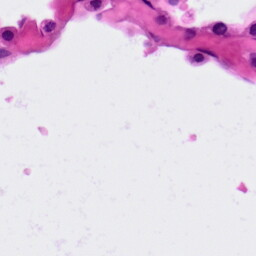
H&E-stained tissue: Lung